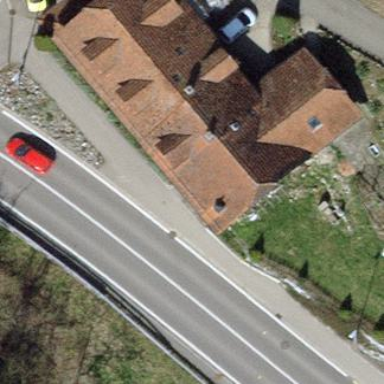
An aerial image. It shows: Detached building with hipped roof shape.